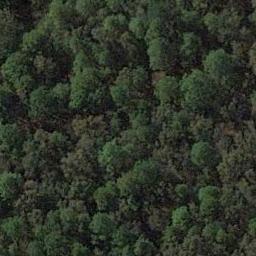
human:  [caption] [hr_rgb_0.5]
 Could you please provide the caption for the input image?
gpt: The forest has a lot of dense yellow trees and green trees .

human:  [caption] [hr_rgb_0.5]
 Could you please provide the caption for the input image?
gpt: A red house is hidden in this dense forest .

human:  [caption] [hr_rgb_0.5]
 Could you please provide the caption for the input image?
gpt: The forest is consist of yellow and green trees .

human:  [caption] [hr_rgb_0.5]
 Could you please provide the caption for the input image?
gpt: Many green trees are in a forest .

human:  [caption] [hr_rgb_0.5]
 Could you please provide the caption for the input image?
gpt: A dense forest with many green trees .